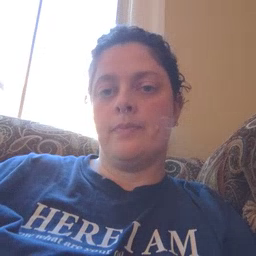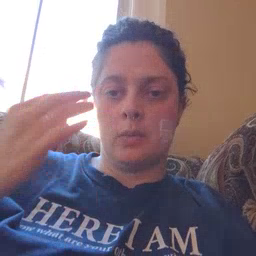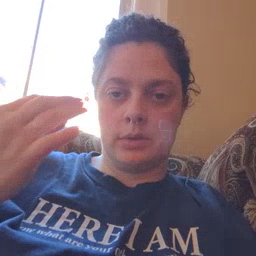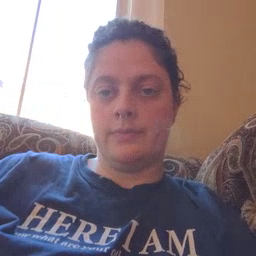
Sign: outside